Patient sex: F
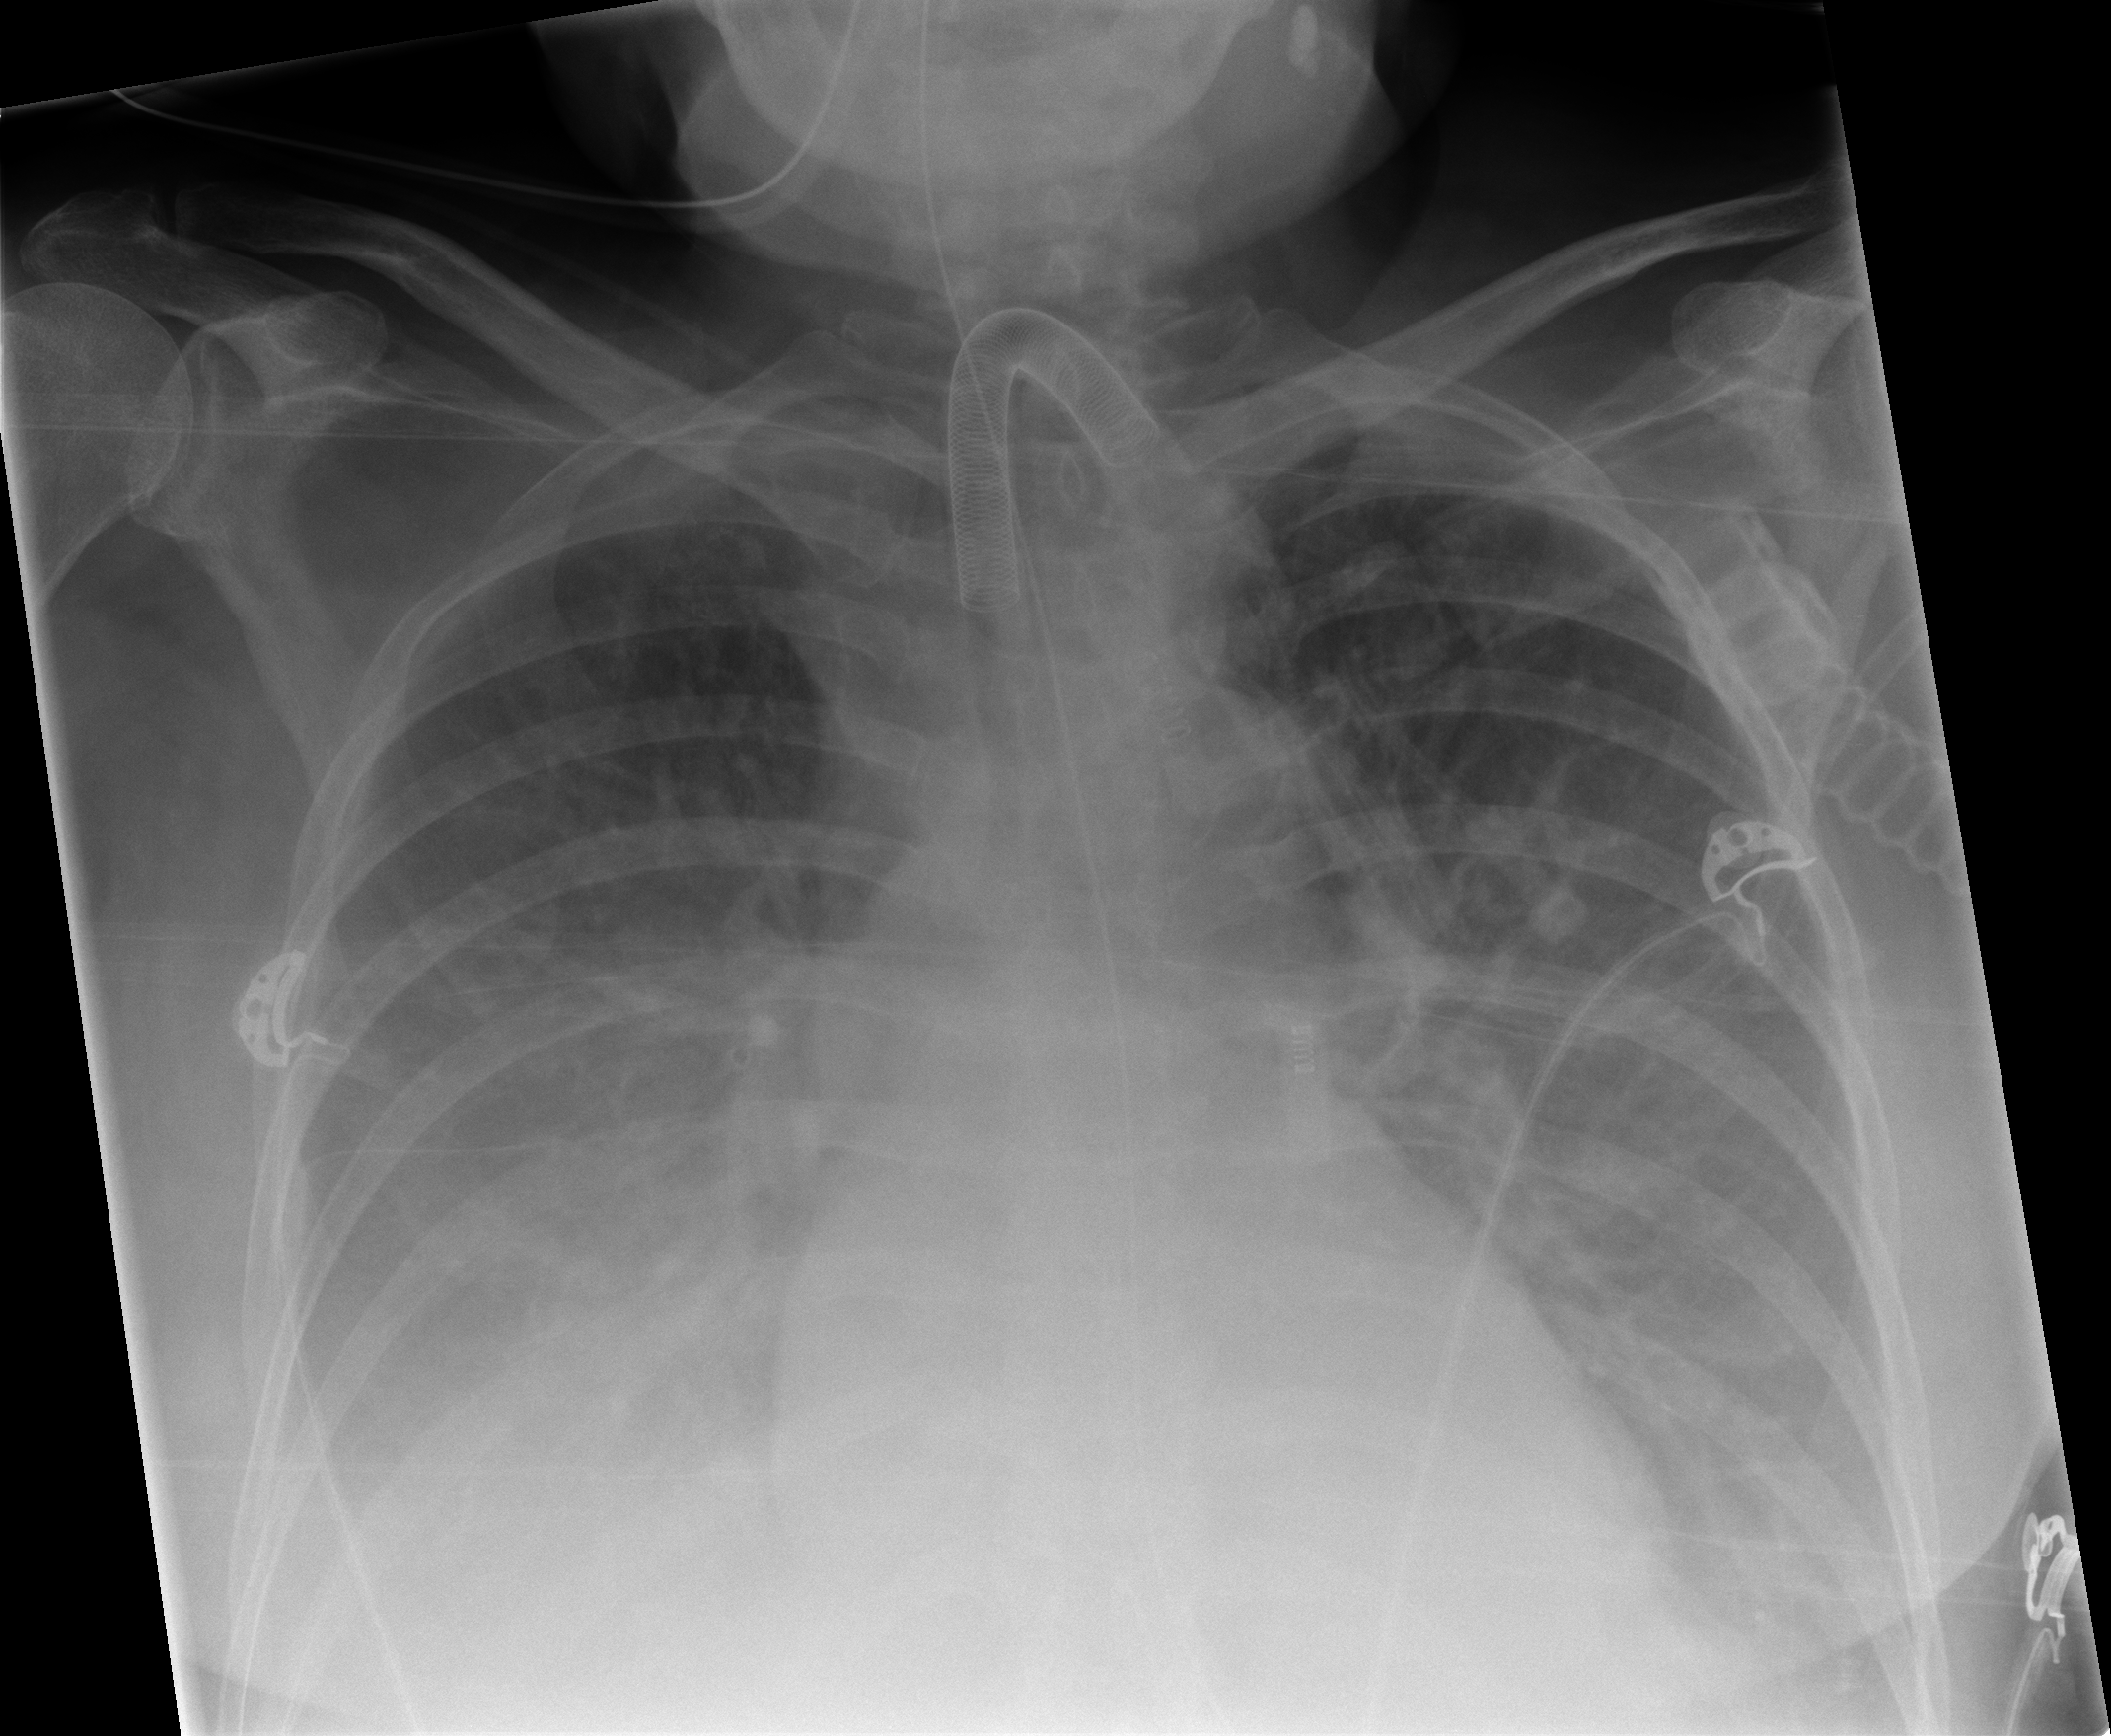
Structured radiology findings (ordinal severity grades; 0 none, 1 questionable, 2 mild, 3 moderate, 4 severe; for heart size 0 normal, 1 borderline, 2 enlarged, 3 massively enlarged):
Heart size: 0
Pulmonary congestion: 1
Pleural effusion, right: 3
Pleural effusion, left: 2
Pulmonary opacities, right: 0
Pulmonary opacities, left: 0
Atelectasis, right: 2
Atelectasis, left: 2